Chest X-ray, AP view. Patient: 37 years old, sex F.
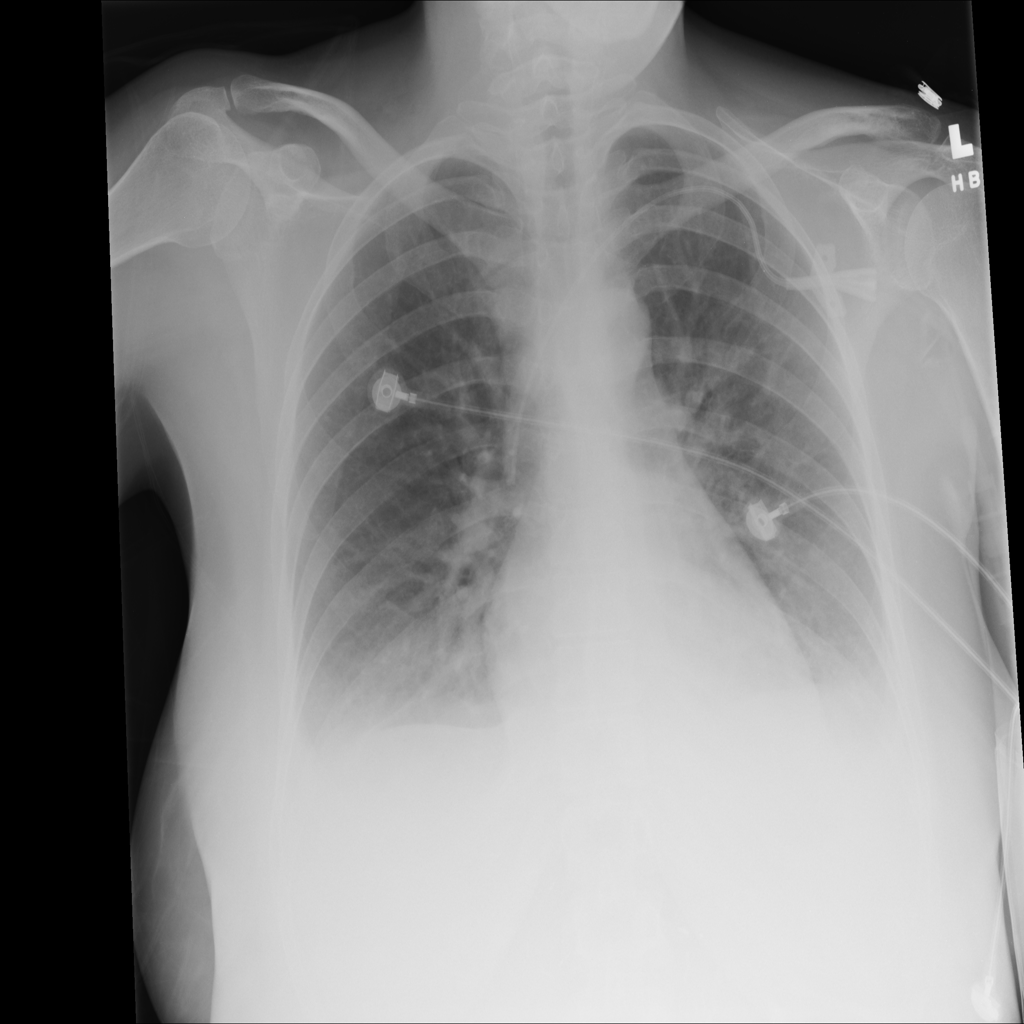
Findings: No Finding